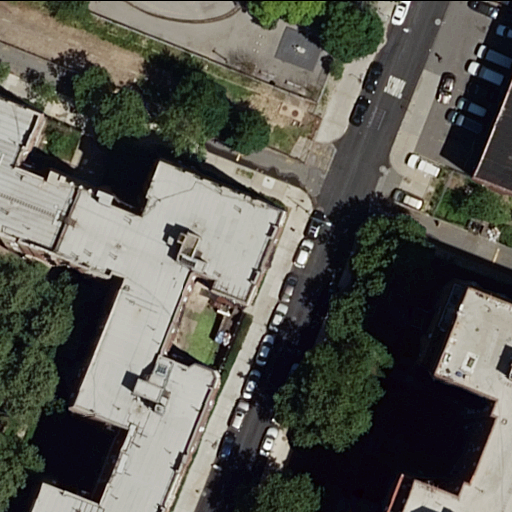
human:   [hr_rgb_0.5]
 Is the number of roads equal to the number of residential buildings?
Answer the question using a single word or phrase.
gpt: yes

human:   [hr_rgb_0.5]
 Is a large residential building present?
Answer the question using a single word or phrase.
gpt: yes

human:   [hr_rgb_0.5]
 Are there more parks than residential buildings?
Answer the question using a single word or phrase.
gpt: no

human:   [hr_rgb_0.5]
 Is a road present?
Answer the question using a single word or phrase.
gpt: yes

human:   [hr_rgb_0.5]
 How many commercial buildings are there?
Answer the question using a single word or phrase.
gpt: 0

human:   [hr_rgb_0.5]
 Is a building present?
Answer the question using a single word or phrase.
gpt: yes

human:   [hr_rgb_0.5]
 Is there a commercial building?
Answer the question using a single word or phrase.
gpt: no

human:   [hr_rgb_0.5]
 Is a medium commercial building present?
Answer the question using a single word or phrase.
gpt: no

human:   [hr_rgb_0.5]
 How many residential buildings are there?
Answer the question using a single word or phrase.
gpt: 3

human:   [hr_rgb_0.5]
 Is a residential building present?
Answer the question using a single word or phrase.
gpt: yes

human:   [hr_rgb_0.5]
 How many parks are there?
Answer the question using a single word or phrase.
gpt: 1

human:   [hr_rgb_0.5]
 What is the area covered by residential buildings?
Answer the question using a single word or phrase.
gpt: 6122m2

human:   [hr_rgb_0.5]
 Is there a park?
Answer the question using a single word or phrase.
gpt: yes

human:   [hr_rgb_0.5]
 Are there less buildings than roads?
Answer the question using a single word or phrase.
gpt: no

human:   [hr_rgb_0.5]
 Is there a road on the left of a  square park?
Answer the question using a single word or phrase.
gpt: no

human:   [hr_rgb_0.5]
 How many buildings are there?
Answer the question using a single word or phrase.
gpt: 3

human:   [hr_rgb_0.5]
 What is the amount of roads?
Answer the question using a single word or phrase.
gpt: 3

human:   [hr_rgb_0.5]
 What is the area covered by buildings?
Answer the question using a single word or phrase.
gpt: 6122m2

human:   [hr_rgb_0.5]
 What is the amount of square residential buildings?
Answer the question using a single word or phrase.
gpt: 0

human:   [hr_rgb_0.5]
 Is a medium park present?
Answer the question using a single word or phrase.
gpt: no

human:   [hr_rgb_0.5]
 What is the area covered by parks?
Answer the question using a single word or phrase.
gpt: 6m2

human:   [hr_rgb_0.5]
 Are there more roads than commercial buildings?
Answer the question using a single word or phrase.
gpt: yes

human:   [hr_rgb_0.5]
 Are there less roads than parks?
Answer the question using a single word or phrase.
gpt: no

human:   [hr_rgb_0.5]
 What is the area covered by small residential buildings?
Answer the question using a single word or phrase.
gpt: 0m2

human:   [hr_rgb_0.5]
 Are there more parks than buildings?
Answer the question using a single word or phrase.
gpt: no

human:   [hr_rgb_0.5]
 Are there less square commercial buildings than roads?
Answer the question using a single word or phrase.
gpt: yes

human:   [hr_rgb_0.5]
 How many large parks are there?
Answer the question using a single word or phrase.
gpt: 0

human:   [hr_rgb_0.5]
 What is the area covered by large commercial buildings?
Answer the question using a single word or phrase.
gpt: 0m2

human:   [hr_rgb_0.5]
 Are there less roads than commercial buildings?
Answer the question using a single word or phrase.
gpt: no

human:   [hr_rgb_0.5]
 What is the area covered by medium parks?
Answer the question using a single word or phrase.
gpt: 0m2

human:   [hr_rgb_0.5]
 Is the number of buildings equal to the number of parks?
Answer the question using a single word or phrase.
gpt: no

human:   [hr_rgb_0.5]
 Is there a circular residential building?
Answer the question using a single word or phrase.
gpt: no

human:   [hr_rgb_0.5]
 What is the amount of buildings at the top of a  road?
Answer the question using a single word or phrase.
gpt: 1

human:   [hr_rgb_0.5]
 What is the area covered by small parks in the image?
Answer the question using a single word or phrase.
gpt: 6m2

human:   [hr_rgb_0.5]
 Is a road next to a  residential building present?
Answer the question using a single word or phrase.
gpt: yes

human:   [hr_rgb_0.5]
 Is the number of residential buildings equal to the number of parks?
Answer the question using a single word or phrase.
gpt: no

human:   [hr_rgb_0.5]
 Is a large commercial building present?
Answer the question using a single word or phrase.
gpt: no

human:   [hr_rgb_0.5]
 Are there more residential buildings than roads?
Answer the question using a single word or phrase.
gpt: no

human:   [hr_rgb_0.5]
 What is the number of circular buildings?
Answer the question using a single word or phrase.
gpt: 0

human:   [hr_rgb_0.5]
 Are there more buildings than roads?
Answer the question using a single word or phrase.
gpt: no

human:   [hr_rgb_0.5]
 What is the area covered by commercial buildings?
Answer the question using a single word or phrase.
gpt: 0m2

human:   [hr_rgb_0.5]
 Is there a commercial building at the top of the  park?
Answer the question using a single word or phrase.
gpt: no

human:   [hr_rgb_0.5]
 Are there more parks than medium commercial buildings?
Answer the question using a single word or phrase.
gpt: yes

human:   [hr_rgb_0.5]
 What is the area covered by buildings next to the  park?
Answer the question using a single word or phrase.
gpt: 6122m2

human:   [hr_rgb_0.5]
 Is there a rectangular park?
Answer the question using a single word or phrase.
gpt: yes

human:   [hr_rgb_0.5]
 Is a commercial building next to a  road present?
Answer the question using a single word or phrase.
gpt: no

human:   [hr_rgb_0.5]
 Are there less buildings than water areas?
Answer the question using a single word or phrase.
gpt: no

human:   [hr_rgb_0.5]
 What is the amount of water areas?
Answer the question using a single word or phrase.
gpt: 0

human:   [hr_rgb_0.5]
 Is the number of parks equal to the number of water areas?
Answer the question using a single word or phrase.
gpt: no

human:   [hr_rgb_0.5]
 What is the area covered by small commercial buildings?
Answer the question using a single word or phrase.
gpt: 0m2

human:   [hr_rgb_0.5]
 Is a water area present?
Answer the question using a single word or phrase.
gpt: no

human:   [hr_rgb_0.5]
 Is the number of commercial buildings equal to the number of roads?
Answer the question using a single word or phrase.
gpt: no

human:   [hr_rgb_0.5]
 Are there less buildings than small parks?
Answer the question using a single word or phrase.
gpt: no

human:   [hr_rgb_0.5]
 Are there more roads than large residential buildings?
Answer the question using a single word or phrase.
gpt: no

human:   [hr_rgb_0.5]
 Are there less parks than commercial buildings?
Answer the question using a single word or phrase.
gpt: no

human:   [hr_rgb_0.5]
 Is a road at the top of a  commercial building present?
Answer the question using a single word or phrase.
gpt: no

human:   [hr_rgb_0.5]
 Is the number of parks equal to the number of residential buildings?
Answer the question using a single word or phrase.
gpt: no

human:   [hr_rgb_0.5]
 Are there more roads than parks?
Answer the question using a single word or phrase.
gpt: yes

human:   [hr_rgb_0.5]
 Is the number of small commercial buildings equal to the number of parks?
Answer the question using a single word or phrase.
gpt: no

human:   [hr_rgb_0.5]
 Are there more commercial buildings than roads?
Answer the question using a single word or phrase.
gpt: no

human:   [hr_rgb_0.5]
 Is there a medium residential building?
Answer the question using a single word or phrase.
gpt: no

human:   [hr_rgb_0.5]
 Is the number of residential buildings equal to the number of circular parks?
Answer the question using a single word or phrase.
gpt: no

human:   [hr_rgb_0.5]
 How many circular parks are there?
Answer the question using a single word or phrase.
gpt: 0

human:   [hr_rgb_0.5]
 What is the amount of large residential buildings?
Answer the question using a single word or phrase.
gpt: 3